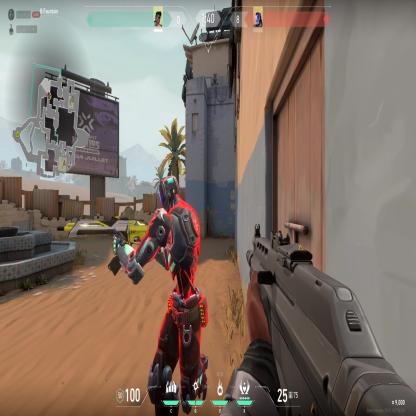
Label: enemy